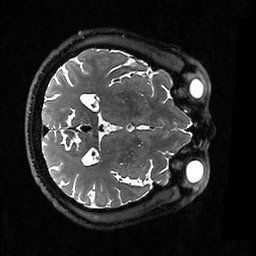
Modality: T2w
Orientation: axial
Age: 64
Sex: male
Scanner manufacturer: ge
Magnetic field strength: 3 T
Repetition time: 3.202 s
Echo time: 0.06676 s